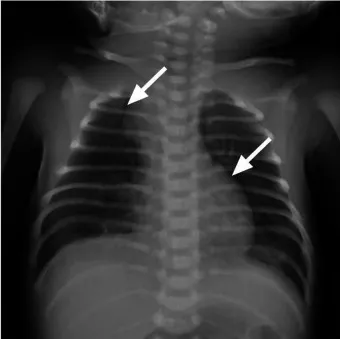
The chest x-ray presentation of the patient. (B) Lucency shadows were observed at two sides of para-mediastinum as marked with white arrows on day 2 after admission, suggesting pneumothorax.
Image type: radiology (x_ray)